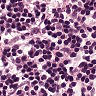
Metastatic tissue present: no